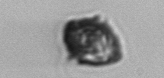
Label: Kryptoperidinium_triquetrum